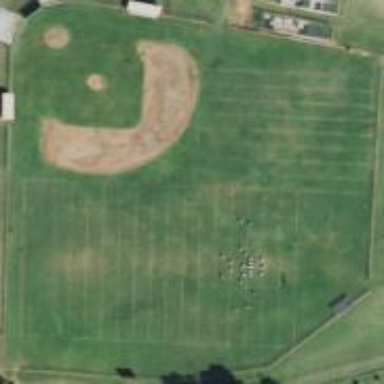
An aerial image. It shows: Baseball pitch for leisure and sports activities.